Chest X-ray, PA view. Patient: 62 years old, sex F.
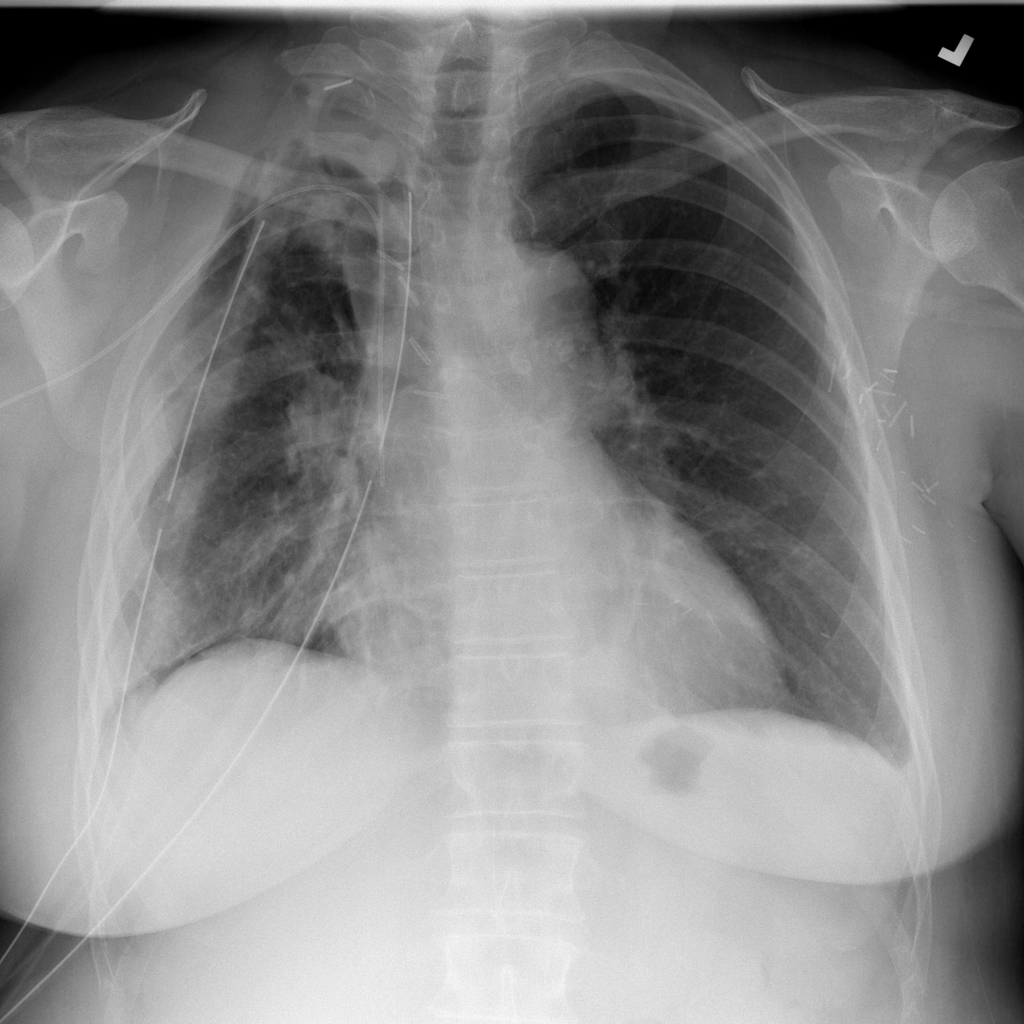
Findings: Pneumothorax